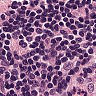
Metastatic tissue present: no